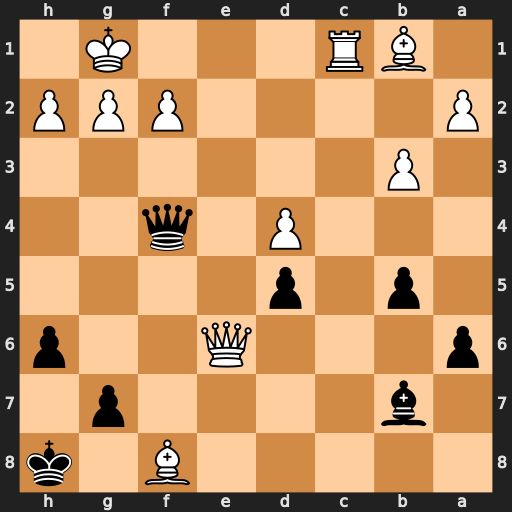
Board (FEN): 5B1k/1b4p1/p3Q2p/1p1p4/3P1q2/1P6/P4PPP/1BR3K1
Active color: b
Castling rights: -
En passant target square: -
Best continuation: Qxc1+ Qe1 Qxe1#